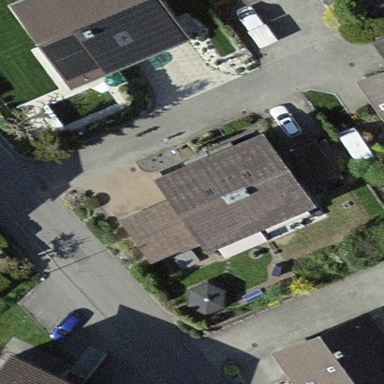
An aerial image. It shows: Terrace building.